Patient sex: M
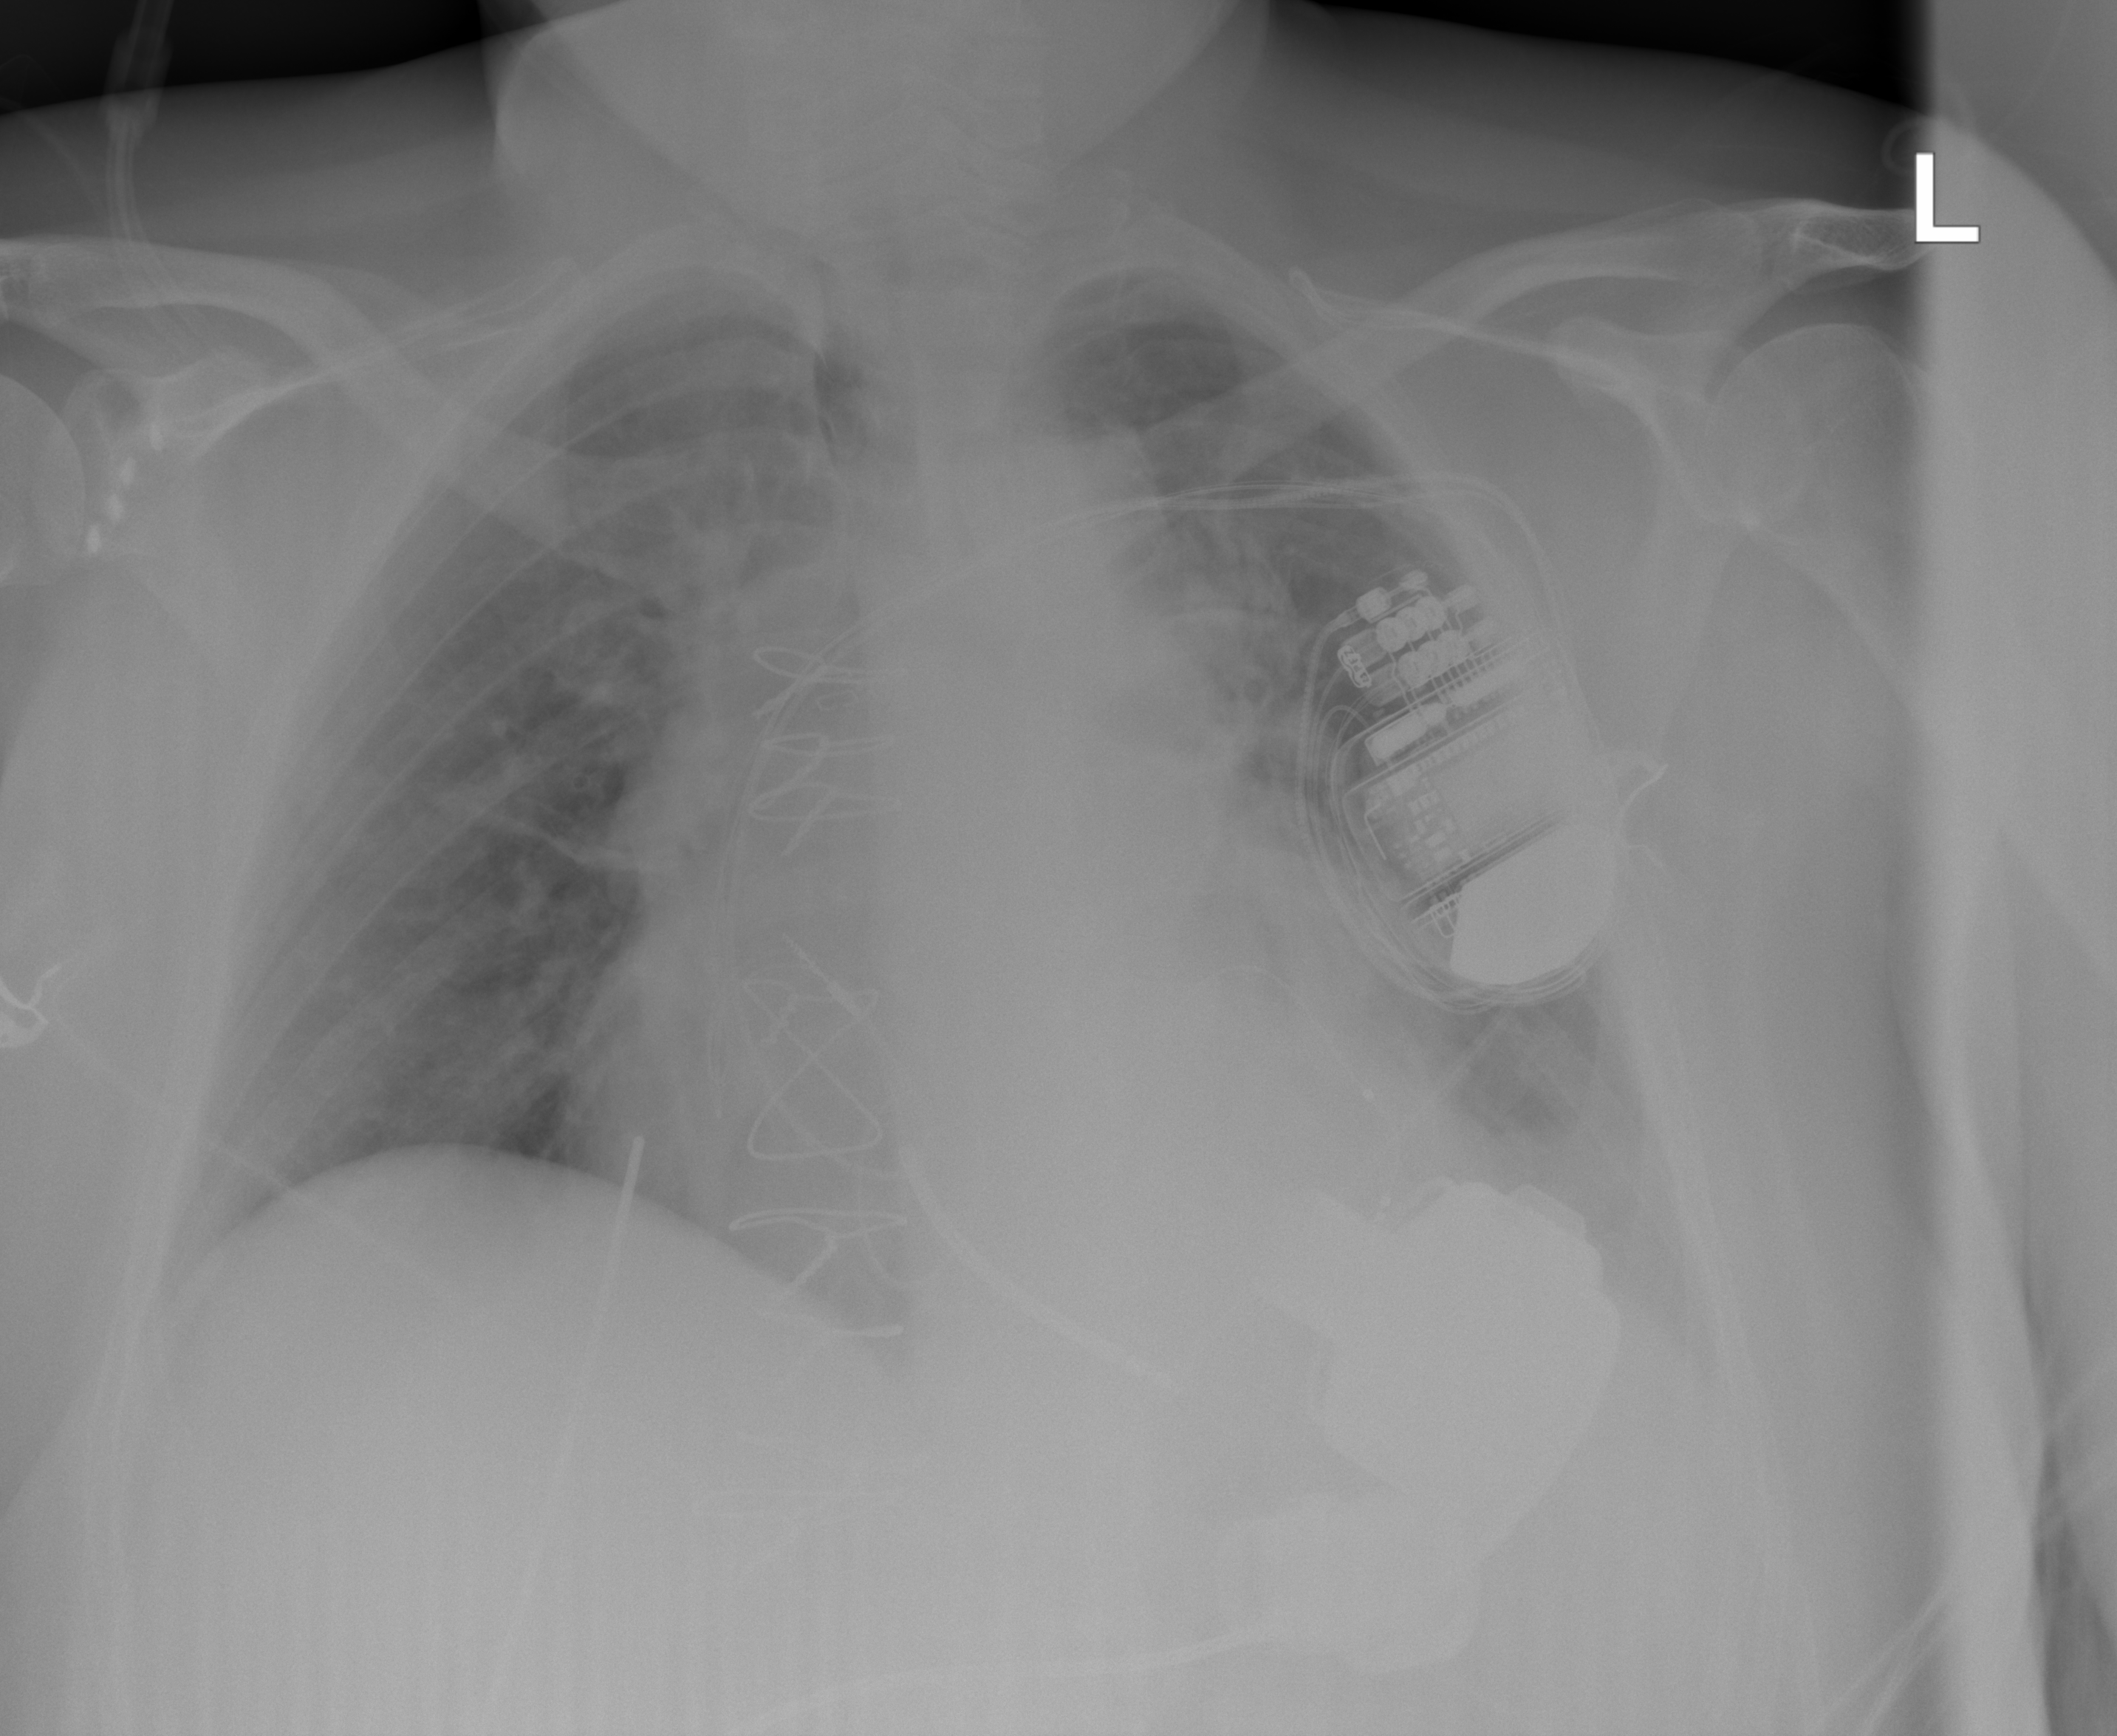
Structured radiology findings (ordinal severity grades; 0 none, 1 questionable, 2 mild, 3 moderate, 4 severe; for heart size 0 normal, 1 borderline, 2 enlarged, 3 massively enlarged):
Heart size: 2
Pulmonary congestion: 2
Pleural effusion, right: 0
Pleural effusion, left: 2
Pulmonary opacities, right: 0
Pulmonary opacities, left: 0
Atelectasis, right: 2
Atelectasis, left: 2